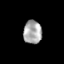
Tissue: skin
Cell type: Epithelial cells
Senescence score: 0.2555
Nuclear area (px): 419
Mean DAPI intensity: 169.537